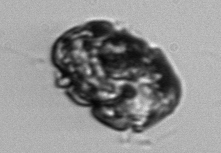
Label: Proterythropsis